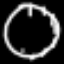
Label: clock